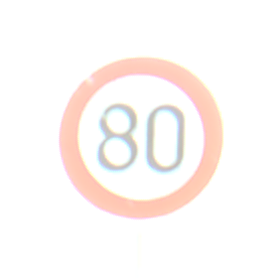
Verkehrszeichen: Geschwindigkeit80
Umgebung: Outdoor, Nature
Tageszeit: SunriseSunset
Wetter: PartlyCloudy
Licht: Natural
Jahreszeit: NotSpecified
Kontrast: MediumContrast